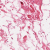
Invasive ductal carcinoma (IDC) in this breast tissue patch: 0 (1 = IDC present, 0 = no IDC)